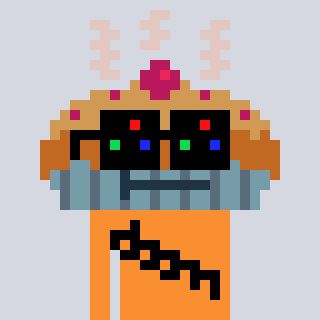
a pixel art character with square black sunglasses, a pie-shaped head and a orange-colored body on a cool background